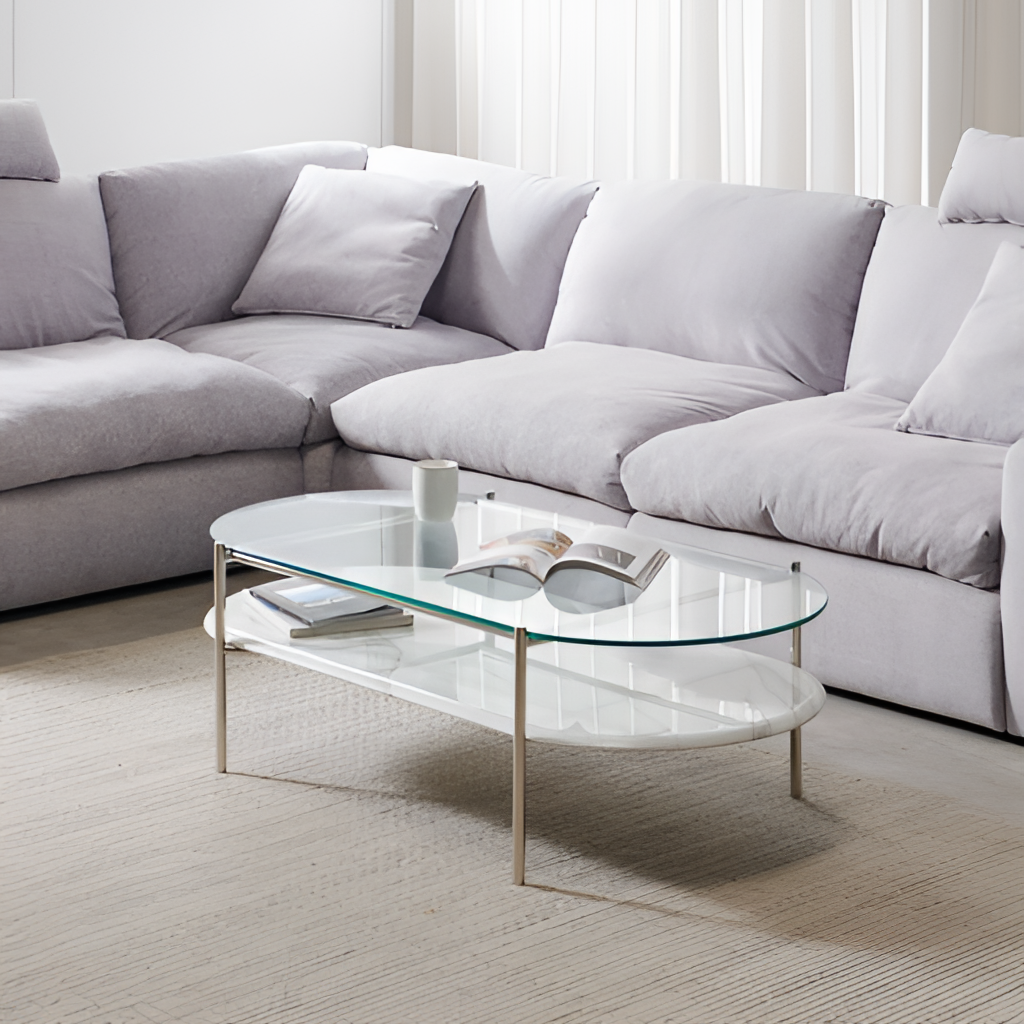
fabric sectional sofa, living room, contemporary, carpet flooring, with linear texture pattern, white fabric wallpaper, with solid pattern